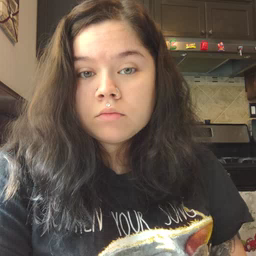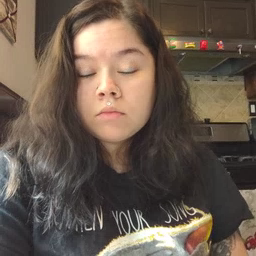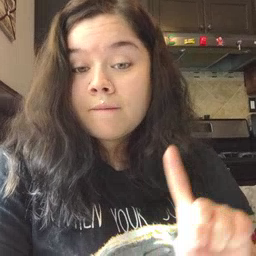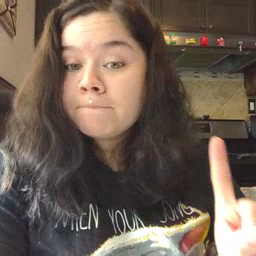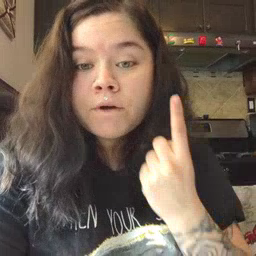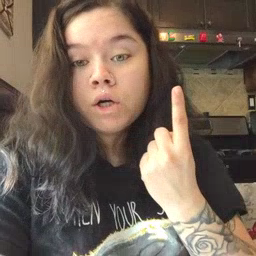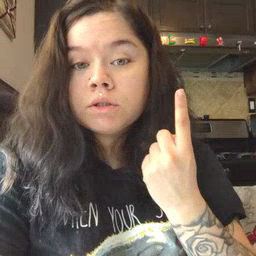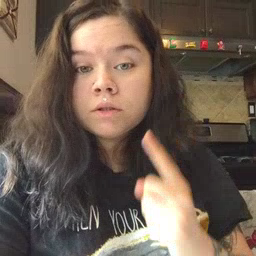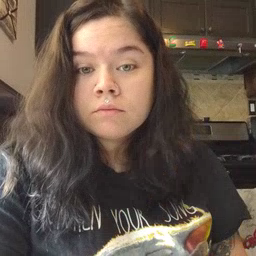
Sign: first